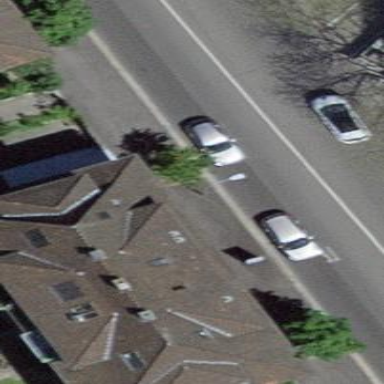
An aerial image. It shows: Building with hipped roof.